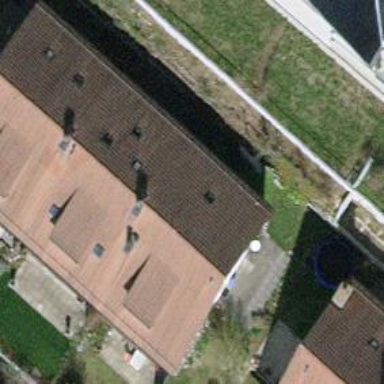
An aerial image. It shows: Terrace building.